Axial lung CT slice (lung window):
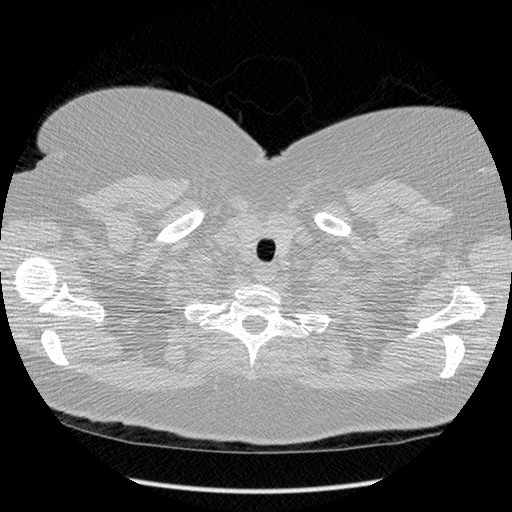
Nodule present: no